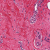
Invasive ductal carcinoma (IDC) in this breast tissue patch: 0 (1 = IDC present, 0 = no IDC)